The image is a continuous-wavelet scalogram (time versus scale) of a rotating-machine vibration signal. Determine the machine's mechanical condition. Answer with exactly one of: normal, misalignment, unbalance, looseness.
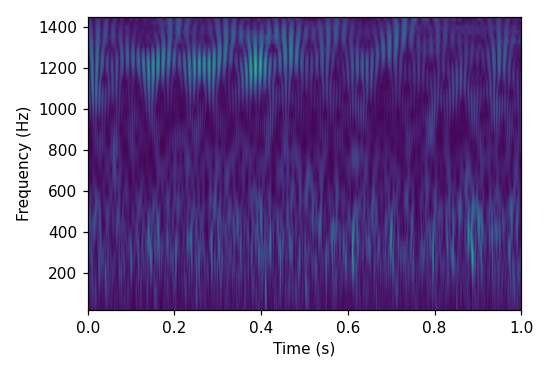
Answer: misalignment